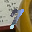
Label: 7